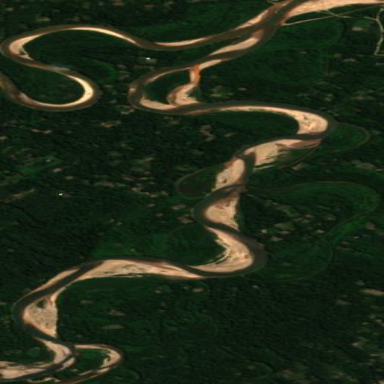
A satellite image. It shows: River flowing through natural landscape.